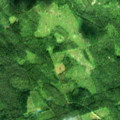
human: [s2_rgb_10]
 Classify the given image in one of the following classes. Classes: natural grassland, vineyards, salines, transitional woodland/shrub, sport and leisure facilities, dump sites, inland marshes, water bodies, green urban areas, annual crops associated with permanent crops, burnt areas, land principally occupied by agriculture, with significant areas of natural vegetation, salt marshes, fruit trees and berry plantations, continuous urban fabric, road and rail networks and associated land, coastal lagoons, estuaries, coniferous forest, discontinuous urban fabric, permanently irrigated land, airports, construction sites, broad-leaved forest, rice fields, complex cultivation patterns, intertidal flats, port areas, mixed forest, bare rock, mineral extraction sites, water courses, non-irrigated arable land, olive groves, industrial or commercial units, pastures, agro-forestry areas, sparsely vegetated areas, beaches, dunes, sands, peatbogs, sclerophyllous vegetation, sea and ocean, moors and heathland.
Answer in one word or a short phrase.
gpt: coniferous forest, mixed forest, transitional woodland/shrub